Aerial crown-view tile of a tropical tree (Barro Colorado Island, Panama), acquired 20250217:
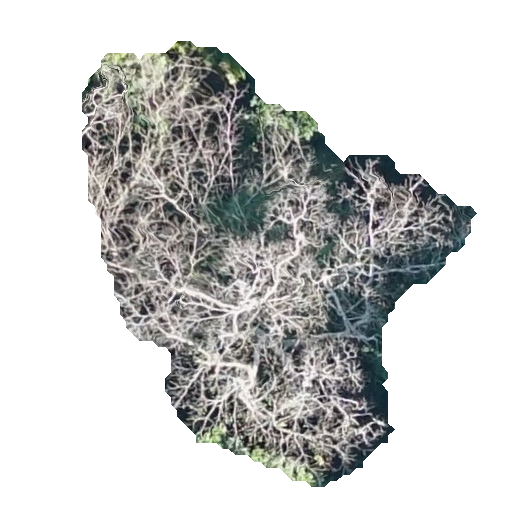
Species: Hura crepitans
GBIF accepted scientific name: Hura crepitans
Crown area: 153.434 m²